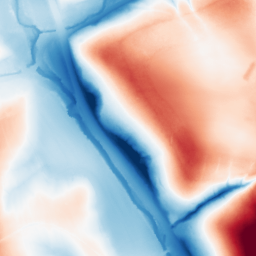
Category: classical
Decomposition family: gaussian_anisotropic
Decomposition parameters: sigma_x: 50
sigma_y: 20
Upsampling method: bspline
Upsampling parameters: scale: 2
Upsampling scale: 2